Question: I <URL>.
Here is the whole procedure:
---
In a terminal, type:
'''
export MONODEVELOP_SDB_TEST="YES"
monodevelop &
'''
Monodevelop starts.
1. Open your solution
2. Run -> Run With -> Custom Command Mono Soft Debugger
3. Fill the fields: Command: /home/nico/src/CmisSync/bin/SparkleShare.exe Arguments: -debug --debugger-agent=transport=dt_socket,address=127.0.0.1:10000 (not sure if needed) IP: 127.0.0.1 Port: 10000 Output: 1
4. Press Listen
5. Back to the terminal, press:
'mono --debug --debugger-agent=transport=dt_socket,address=127.0.0.1:10000 ./bin/SparkleShare.exe'
---
Monodevelop crashes at step 4, as soon as I have pressed 'Listen':
'''
System.InvalidOperationException: Standard output has not been redirected
at System.Diagnostics.Process.get_StandardOutput () [0x00043] in /build/buildd/mono-2.10.8.1/mcs/class/System/System.Diagnostics/Process.cs:663
at MonoDevelop.Core.Execution.ProcessWrapper.CaptureOutput () [0x00000] in <filename unknown>:0
at System.Threading.Thread.StartInternal () [0x00016] in /build/buildd/mono-2.10.8.1/mcs/class/corlib/System.Threading/Thread.cs:703
'''
Same error when I press 'Connect' instead of 'Listen'.
Maybe I entered the wrong value for 'Output'? <URL>.
This part of Monodevelop is very experimental (they are not planning to implement exception handling), so sending them a bug report would not be productive in this case... I am pretty sure I just misunudertood something.

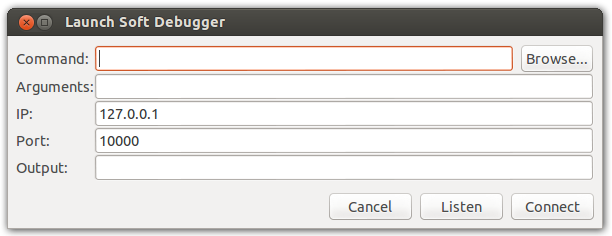
Answer: Here is the correct procedure:
In a terminal, type:
'''
export MONODEVELOP_SDB_TEST="YES"
monodevelop &
'''
Monodevelop starts.
1. Open your solution
2. Run -> Run With -> Custom Command Mono Soft Debugger
3. Fill the fields: Command: Empty Arguments: Empty IP: 127.0.0.1 Port: 10000 Output: Empty
4. Press Listen
5. Back to the terminal, press:
'mono --debug --debugger-agent=transport=dt_socket,address=127.0.0.1:10000 ./bin/SparkleShare.exe'
Now application can be debugged in Monodevelop!